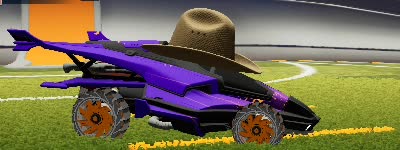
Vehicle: aftershock